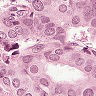
Metastatic tissue present: yes